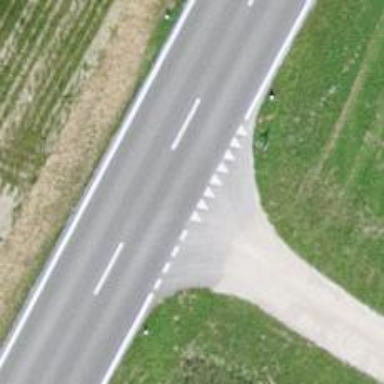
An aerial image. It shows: Road with "give way" sign.